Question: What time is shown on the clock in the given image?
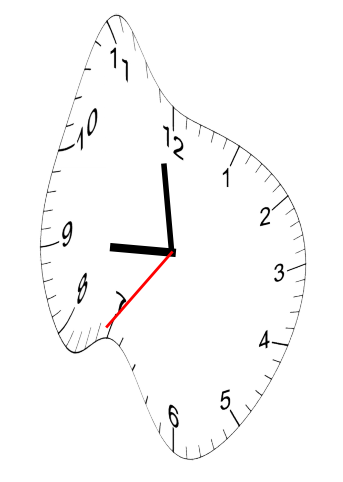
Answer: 08:58:36